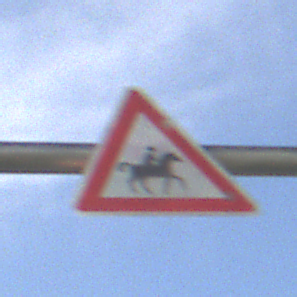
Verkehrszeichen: ReiterLinks
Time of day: MorningAfternoon
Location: Outdoor (Nature)
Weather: PartlyCloudy
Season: NotSpecified
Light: Natural